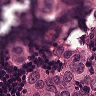
Metastatic tissue present: yes